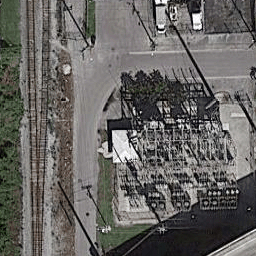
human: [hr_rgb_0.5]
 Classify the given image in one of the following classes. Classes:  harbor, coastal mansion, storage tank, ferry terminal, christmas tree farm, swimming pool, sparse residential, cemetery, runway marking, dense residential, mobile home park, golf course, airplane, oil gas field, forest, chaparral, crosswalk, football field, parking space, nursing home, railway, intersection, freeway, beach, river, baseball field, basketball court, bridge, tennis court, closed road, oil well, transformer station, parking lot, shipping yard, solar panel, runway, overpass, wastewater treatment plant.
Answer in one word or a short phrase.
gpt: transformer station